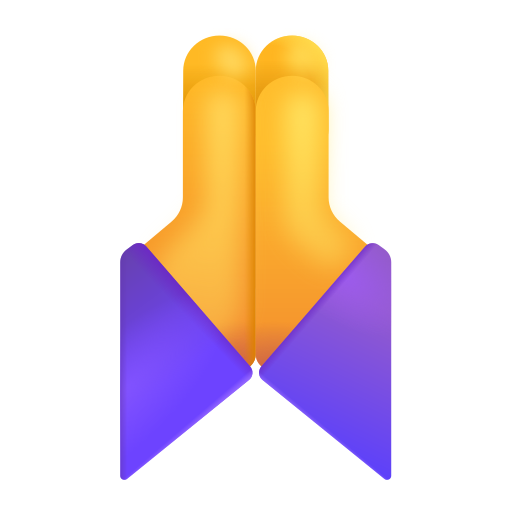
folded hands color default